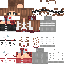
A female human skin with medium skin, wearing brown long hair dressed in a red tshirt and red pants, featuring a closed mouth.